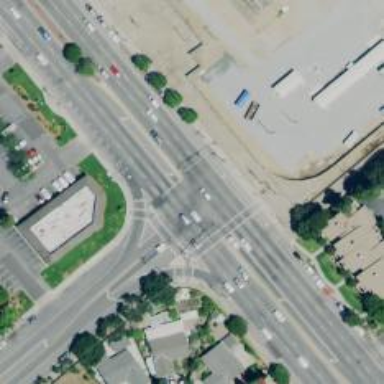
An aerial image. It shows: Primary highway with separate sidewalk.